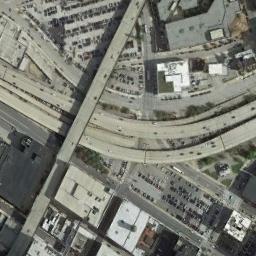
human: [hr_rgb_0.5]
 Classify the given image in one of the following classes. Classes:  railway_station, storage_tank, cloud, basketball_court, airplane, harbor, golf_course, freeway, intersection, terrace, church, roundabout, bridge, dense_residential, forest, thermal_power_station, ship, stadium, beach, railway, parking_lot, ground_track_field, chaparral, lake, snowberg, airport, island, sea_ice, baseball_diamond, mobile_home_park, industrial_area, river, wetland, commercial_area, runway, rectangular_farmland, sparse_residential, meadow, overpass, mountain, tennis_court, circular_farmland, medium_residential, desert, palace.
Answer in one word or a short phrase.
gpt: overpass